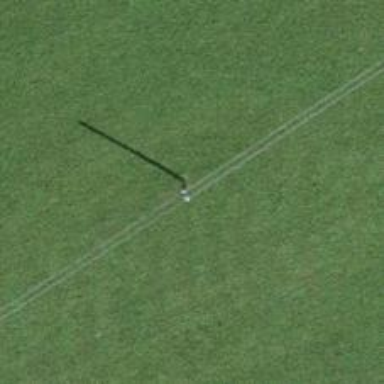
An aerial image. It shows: Utility pole in the area.